You are looking at the short-time Fourier spectrogram of a bearing's acceleration signal. Classify the bearing condition as one of: normal, inner_race, outer_race, ball.
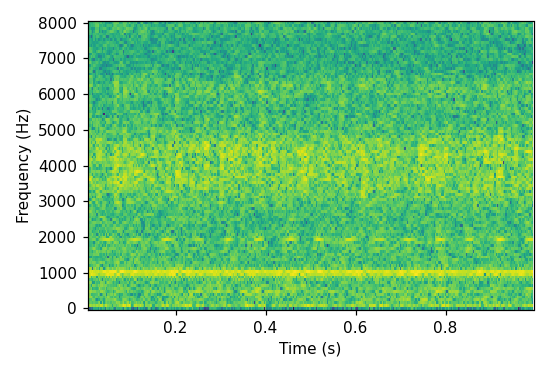
Answer: normal